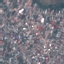
Land use / land cover class: Residential